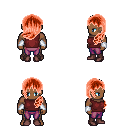
a pixel art fantasy rpg character, male body template, human, dark skin, maroon sleeveless shirt, magenta pants, red left-swept hairstyle, white cloth bracers, maroon shoes, four views (front, back, left, right), 2x2 character sprite sheet, small pixel art, hard edges, no anti-aliasing